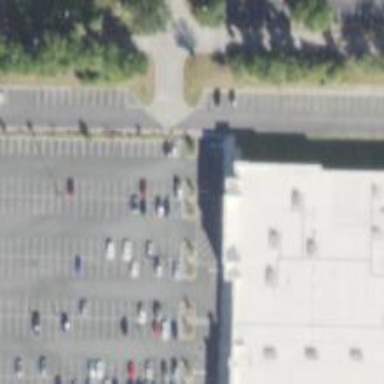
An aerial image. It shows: Parking space.